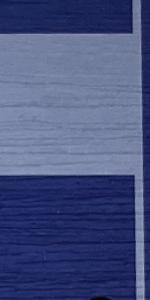
Label: Empty